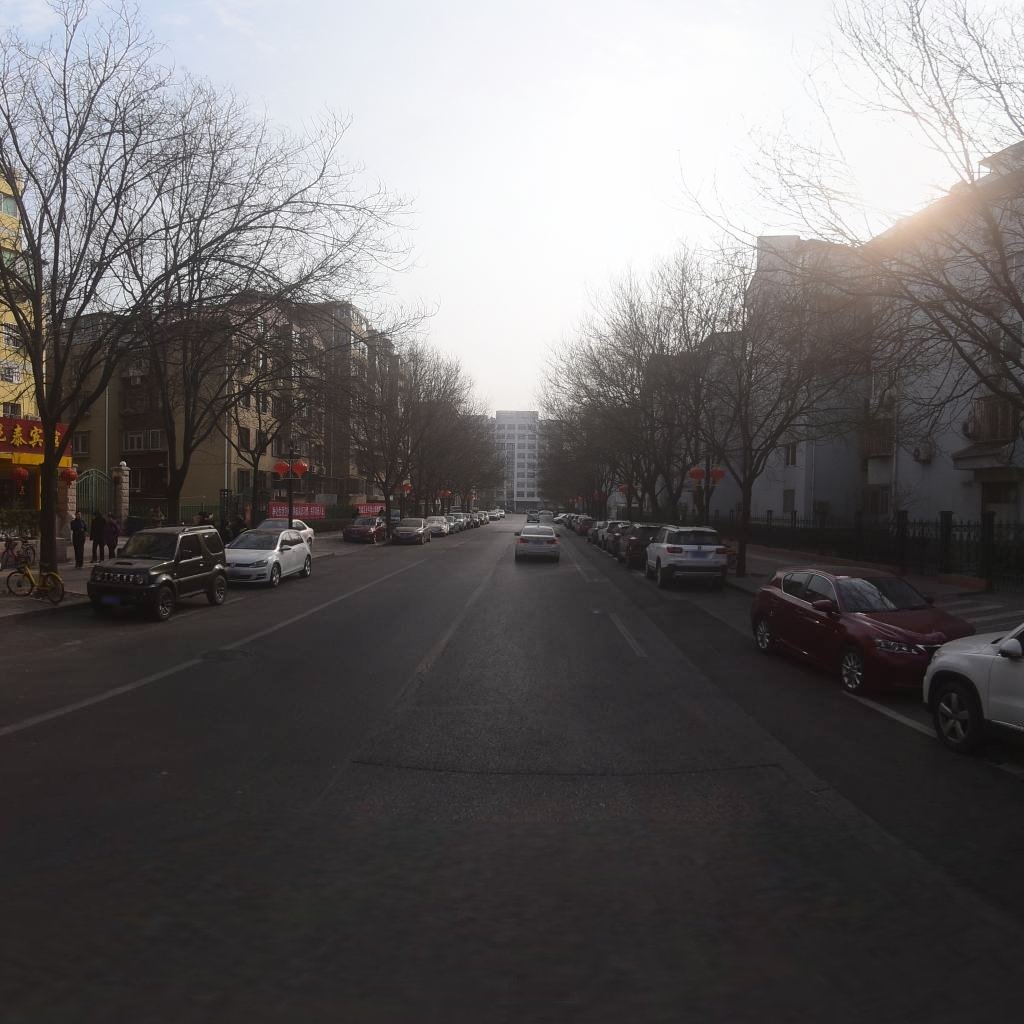
Region: Xicheng
Road damage annotations: transverse crack, manhole cover